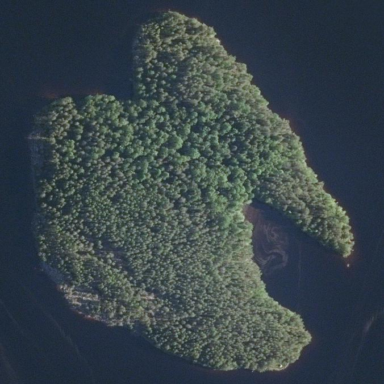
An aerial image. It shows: Islet surrounded by woodland.